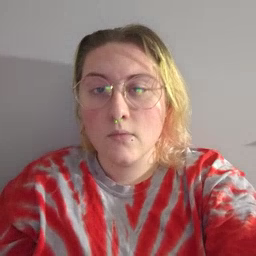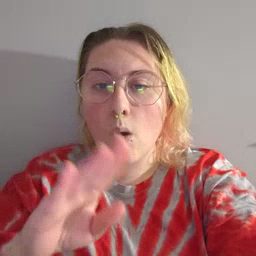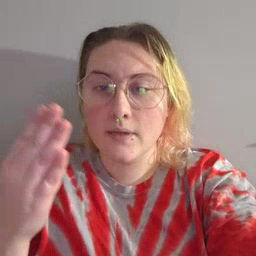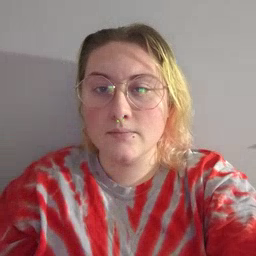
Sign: open